Question: I'm developing an application in which I have to get 'onClick()' event on click of actionbar custom view. So far I'm able to achieve the following layout.

Here is my code for achieving this:
'''
@Override
protected void onCreate(Bundle savedInstanceState) {
super.onCreate(savedInstanceState);
setContentView(R.layout.activity_main);
getActionBar().setDisplayHomeAsUpEnabled(true);
getActionBar().setHomeButtonEnabled(true);
getActionBar().setCustomView(R.layout.custom_image_button);
getActionBar().setDisplayOptions(
ActionBar.DISPLAY_SHOW_HOME | ActionBar.DISPLAY_SHOW_CUSTOM);
}
@Override
public boolean onOptionsItemSelected(MenuItem item) {
switch (item.getItemId()) {
case android.R.id.home:
Toast.makeText(getApplicationContext(), "Clicked on ActionBar",
Toast.LENGTH_SHORT).show();
default:
return super.onOptionsItemSelected(item);
}
}
'''
Here is my custom_image_button layout:
'''
<?xml version="1.0" encoding="utf-8"?>
<RelativeLayout xmlns:android="http://schemas.android.com/apk/res/android"
android:id="@+id/custom_layout"
android:layout_width="wrap_content"
android:layout_height="wrap_content"
android:orientation="vertical" >
<FrameLayout
android:id="@+id/frame_layout"
android:layout_width="wrap_content"
android:layout_height="wrap_content"
android:layout_alignParentRight="true" >
<TextView
android:id="@+id/points"
android:layout_width="wrap_content"
android:layout_height="wrap_content"
android:layout_gravity="right"
android:layout_marginRight="10dp"
android:layout_marginTop="5dp"
android:background="@drawable/points_yellow"
android:gravity="center"
android:paddingLeft="20dp"
android:textColor="#887141"
android:textIsSelectable="false"
android:textSize="22sp"
android:textStyle="bold" >
</TextView>
<ImageView
android:id="@+id/badge"
android:layout_width="wrap_content"
android:layout_height="wrap_content"
android:layout_gravity="top|right"
android:layout_marginRight="5dp"
android:layout_marginTop="0dp"
android:src="@drawable/badge_notification" >
</ImageView>
</FrameLayout>
</RelativeLayout>
'''
I was trying to have a click listener on the custom layout. For that I have tried the following code:
'''
@Override
protected void onCreate(Bundle savedInstanceState) {
super.onCreate(savedInstanceState);
setContentView(R.layout.activity_main);
getActionBar().setDisplayHomeAsUpEnabled(true);
getActionBar().setHomeButtonEnabled(true);
getActionBar().setCustomView(R.layout.custom_image_button);
getActionBar().setDisplayOptions(
ActionBar.DISPLAY_SHOW_HOME | ActionBar.DISPLAY_SHOW_CUSTOM);
final LayoutInflater inflater = (LayoutInflater) getSystemService(Context.LAYOUT_INFLATER_SERVICE);
View v = inflater.inflate(R.layout.custom_image_button, null);
frameLayout = (FrameLayout) v.findViewById(R.id.frame_layout);
frameLayout.setOnTouchListener(new View.OnTouchListener() {
@Override
public boolean onTouch(View v, MotionEvent event) {
Toast.makeText(getApplicationContext(), "Clicked on 1",
Toast.LENGTH_SHORT).show();
return false;
}
});
}
@Override
public boolean onOptionsItemSelected(MenuItem item) {
switch (item.getItemId()) {
case android.R.id.home:
Toast.makeText(getApplicationContext(), "Clicked on ActionBar",
Toast.LENGTH_SHORT).show();
default:
return super.onOptionsItemSelected(item);
}
}
'''
}
But, I'm unable to get 'onClick()' event on the custom image. What I'm doing wrong here, please guide.
Any kind of help will be appreciated.
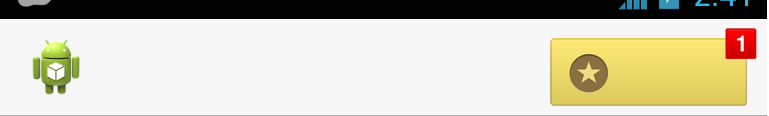
Answer: ## after in Inflater its just like view in layout file
so, you have to add 'android:onClick="clickEvent"' in 'ActionBar' custom layout file

## here is demo:
my mainactivity:
'''
package com.example.testdemo;
import android.annotation.SuppressLint;
import android.app.ActionBar;
import android.app.Activity;
import android.app.Dialog;
import android.content.Context;
import android.os.Bundle;
import android.view.LayoutInflater;
import android.view.Menu;
import android.view.MotionEvent;
import android.view.View;
import android.widget.FrameLayout;
import android.widget.Toast;
public class MainActivity extends Activity {
private View viewList;
private Dialog dialogMarketList;
String a[] = { "a", "aa" };
private View header;
@SuppressLint("NewApi")
@Override
protected void onCreate(Bundle savedInstanceState) {
super.onCreate(savedInstanceState);
setContentView(R.layout.activity_main);
ActionBar actionBar = getActionBar();
actionBar.setDisplayShowTitleEnabled(false);
actionBar.setDisplayUseLogoEnabled(false);
actionBar.setDisplayHomeAsUpEnabled(false);
actionBar.setDisplayShowCustomEnabled(true);
View cView = getLayoutInflater().inflate(R.layout.header, null);
actionBar.setCustomView(cView);
}
@Override
public boolean onCreateOptionsMenu(Menu menu) {
// Inflate the menu; this adds items to the action bar if it is present.
getMenuInflater().inflate(R.menu.main, menu);
return true;
}
public void clickEvent(View v) {
if (v.getId() == R.id.button1) {
Toast.makeText(MainActivity.this, "you click on button1",
Toast.LENGTH_SHORT).show();
}
if (v.getId() == R.id.button2) {
Toast.makeText(MainActivity.this, "you click on button2",
Toast.LENGTH_SHORT).show();
}
if (v.getId() == R.id.textView1) {
Toast.makeText(MainActivity.this, "you click on textView1",
Toast.LENGTH_SHORT).show();
}
}
}
'''
my layout header.xml
'''
<LinearLayout xmlns:android="http://schemas.android.com/apk/res/android"
android:layout_width="fill_parent"
android:layout_height="fill_parent"
android:gravity="center"
android:orientation="horizontal"
android:weightSum="3" >
<Button
android:id="@+id/button1"
android:layout_width="0dp"
android:layout_height="wrap_content"
android:layout_weight="1"
android:onClick="clickEvent"
android:text="Button 1" />
<TextView
android:id="@+id/textView1"
android:layout_width="0dp"
android:layout_height="wrap_content"
android:layout_weight="1"
android:onClick="clickEvent"
android:gravity="center"
android:textColor="#FFFFFF"
android:text="My action bar"
android:textAppearance="?android:attr/textAppearanceLarge" />
<Button
android:id="@+id/button2"
android:layout_width="0dp"
android:layout_height="wrap_content"
android:layout_weight="1"
android:onClick="clickEvent"
android:text="Button 2" />
</LinearLayout>
'''